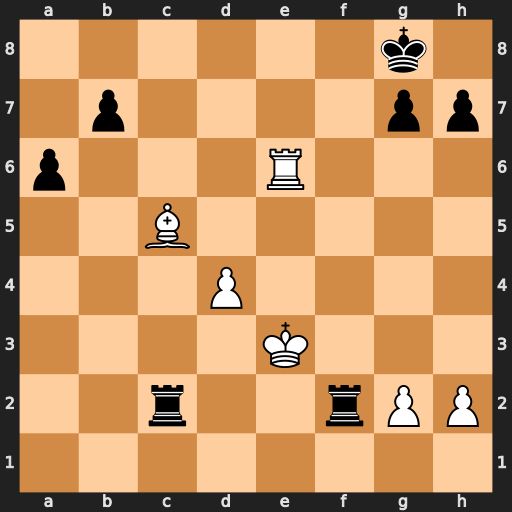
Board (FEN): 6k1/1p4pp/p3R3/2B5/3P4/4K3/2r2rPP/8
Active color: w
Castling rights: -
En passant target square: -
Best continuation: Re8+ Kf7 Rf8+ Ke6 Rxf2 Rxf2 Kxf2